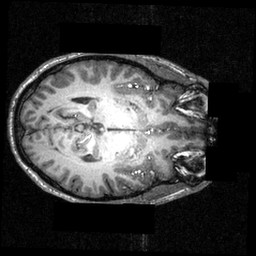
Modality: T1w
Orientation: axial
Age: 22
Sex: male
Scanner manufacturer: siemens
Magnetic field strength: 3.951 T
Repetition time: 1.5 s
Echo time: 0.00335 s